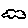
Label: cloud